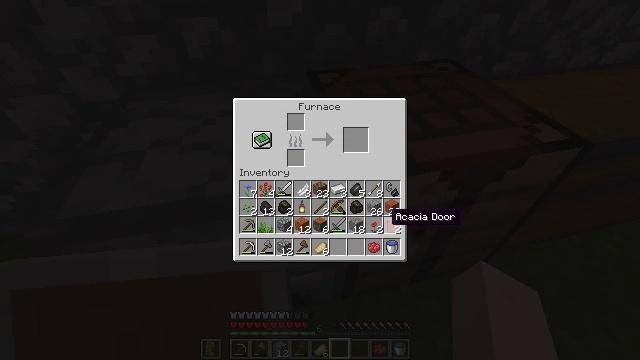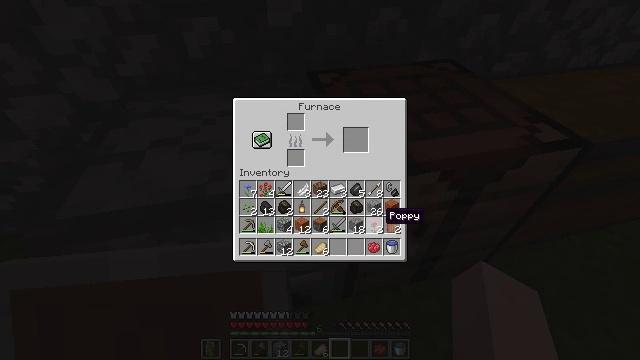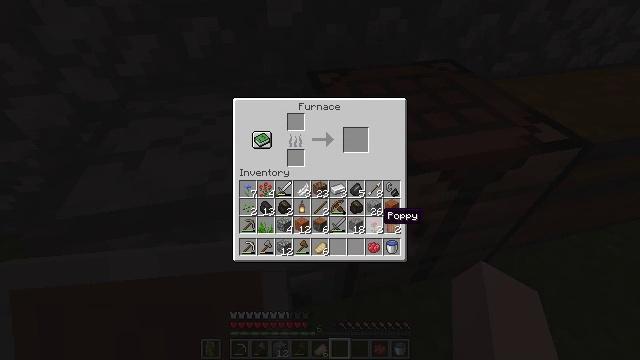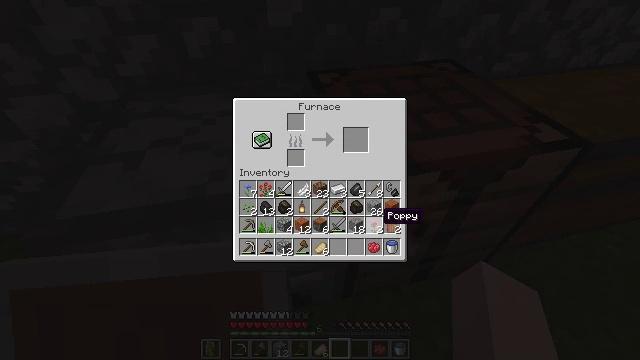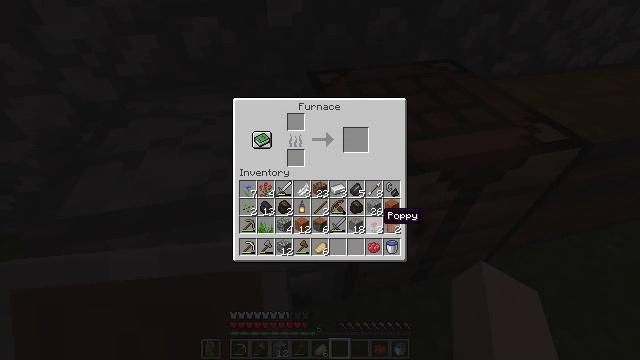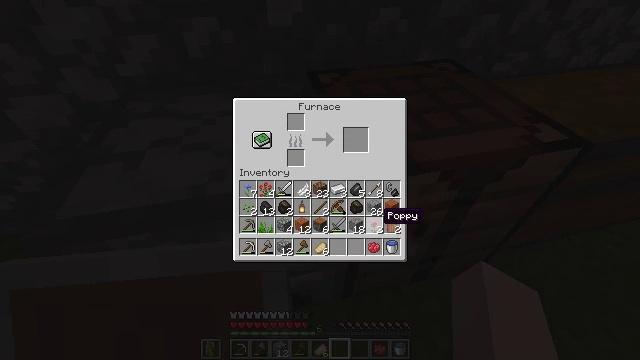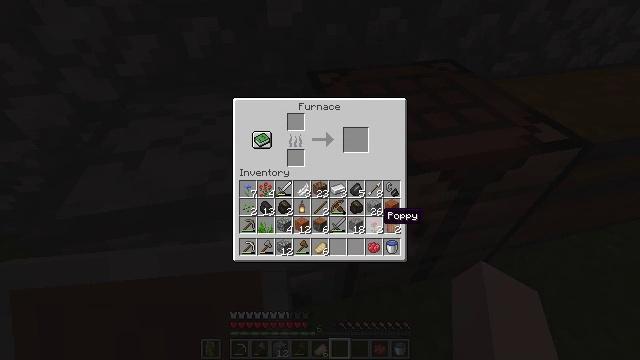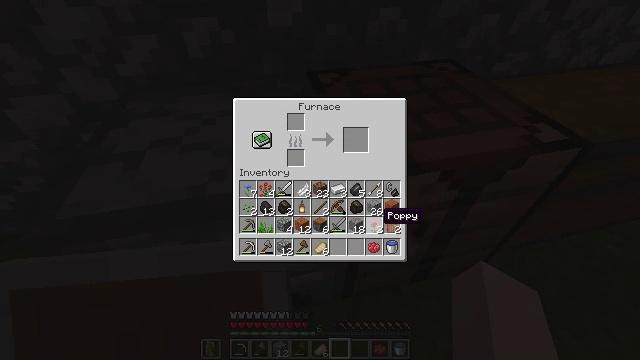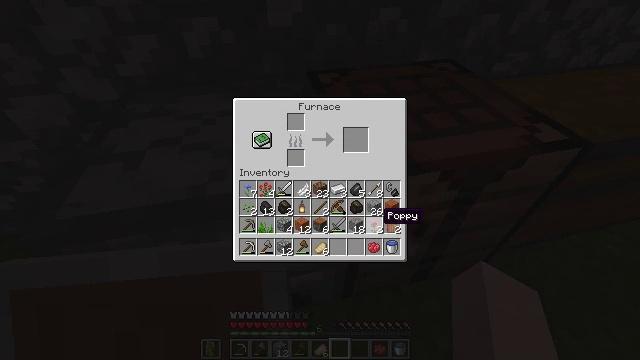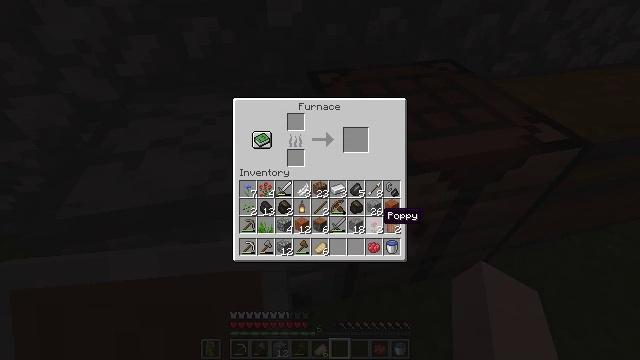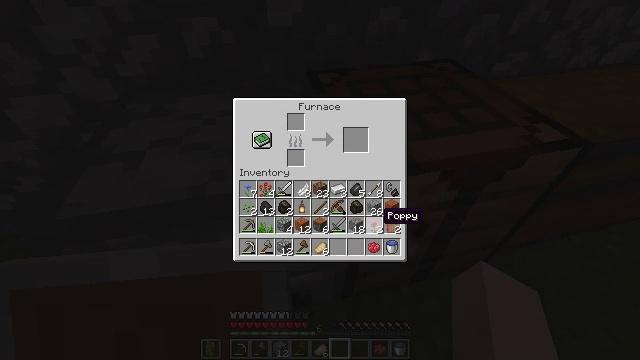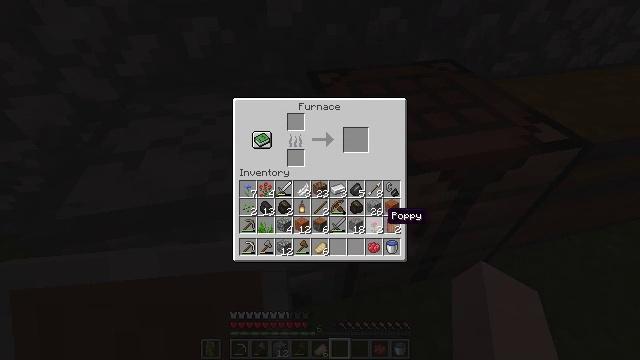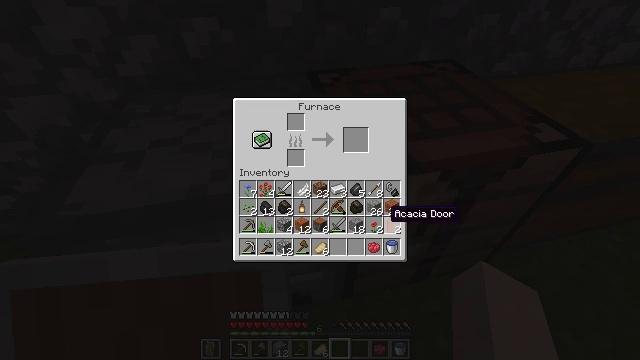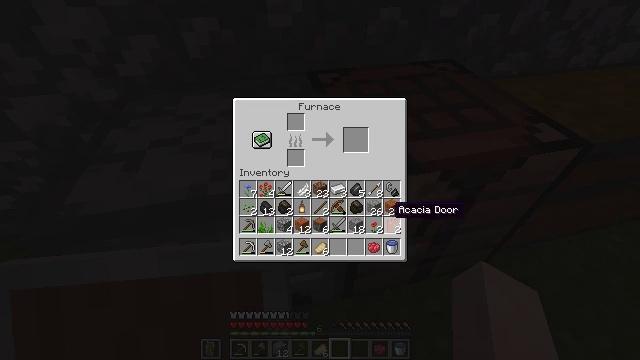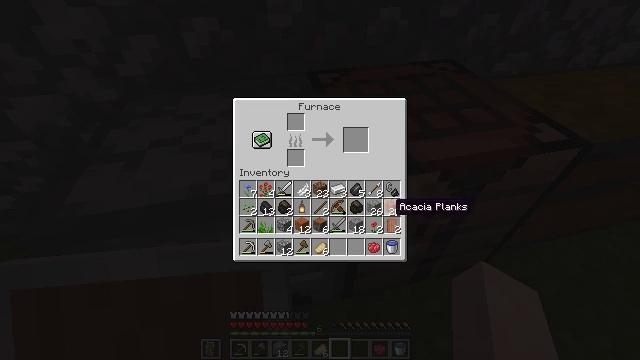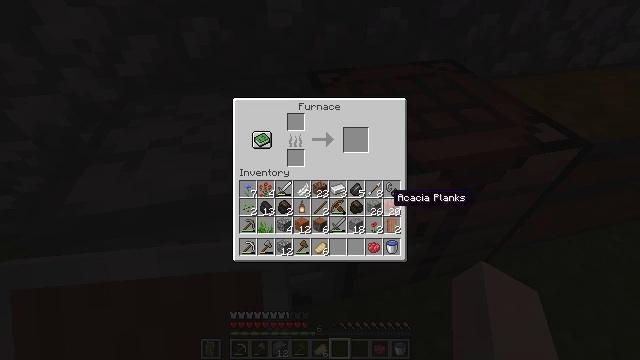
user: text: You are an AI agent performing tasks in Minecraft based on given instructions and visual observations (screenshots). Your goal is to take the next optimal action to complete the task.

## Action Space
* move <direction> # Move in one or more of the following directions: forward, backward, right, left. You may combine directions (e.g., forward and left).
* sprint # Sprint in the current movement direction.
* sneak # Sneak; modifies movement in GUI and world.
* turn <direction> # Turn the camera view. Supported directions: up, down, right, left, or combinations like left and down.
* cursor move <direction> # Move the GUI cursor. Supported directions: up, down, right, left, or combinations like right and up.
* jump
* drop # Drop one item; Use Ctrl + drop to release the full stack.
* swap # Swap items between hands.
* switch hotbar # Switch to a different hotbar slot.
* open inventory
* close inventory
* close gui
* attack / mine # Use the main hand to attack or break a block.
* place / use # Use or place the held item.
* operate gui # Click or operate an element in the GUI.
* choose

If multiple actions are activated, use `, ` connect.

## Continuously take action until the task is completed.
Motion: motion action
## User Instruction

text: Place two acacia planks on the crafting table to make an acacia pressure plate.
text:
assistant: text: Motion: no_op
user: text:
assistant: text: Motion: no_op
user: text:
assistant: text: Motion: no_op
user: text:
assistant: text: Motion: no_op
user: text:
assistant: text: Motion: no_op
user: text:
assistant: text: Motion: no_op
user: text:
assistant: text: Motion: no_op
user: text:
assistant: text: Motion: no_op
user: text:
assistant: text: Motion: no_op
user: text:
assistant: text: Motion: no_op
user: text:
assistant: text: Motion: no_op
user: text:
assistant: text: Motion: no_op
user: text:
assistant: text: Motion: no_op
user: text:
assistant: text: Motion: no_op
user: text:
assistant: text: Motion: cursor move up
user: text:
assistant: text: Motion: no_op
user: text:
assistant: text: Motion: no_op
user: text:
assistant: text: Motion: no_op
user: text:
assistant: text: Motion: no_op
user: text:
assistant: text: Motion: no_op
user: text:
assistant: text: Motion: no_op
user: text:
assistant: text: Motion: no_op
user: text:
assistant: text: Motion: no_op
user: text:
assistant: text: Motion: no_op
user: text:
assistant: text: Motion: no_op
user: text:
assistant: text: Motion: no_op
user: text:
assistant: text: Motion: no_op
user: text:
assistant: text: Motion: no_op
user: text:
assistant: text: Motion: no_op
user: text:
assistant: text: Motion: no_op